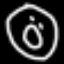
Label: donut